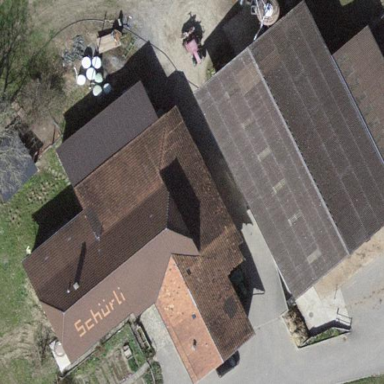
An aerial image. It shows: Farmyard area.